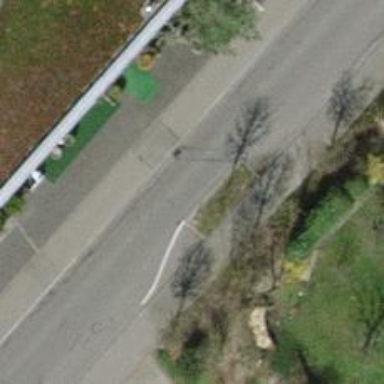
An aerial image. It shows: Chicane for traffic calming.